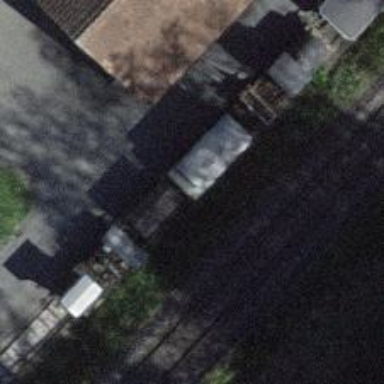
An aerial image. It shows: Railway switch.